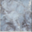
Piece: xx